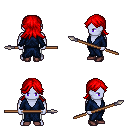
a pixel art fantasy rpg character, male body template, dark elf, purple skin, blue robe, white pants, red loose hair, maroon shoes, spear, four views (front, back, left, right), 2x2 character sprite sheet, small pixel art, hard edges, no anti-aliasing